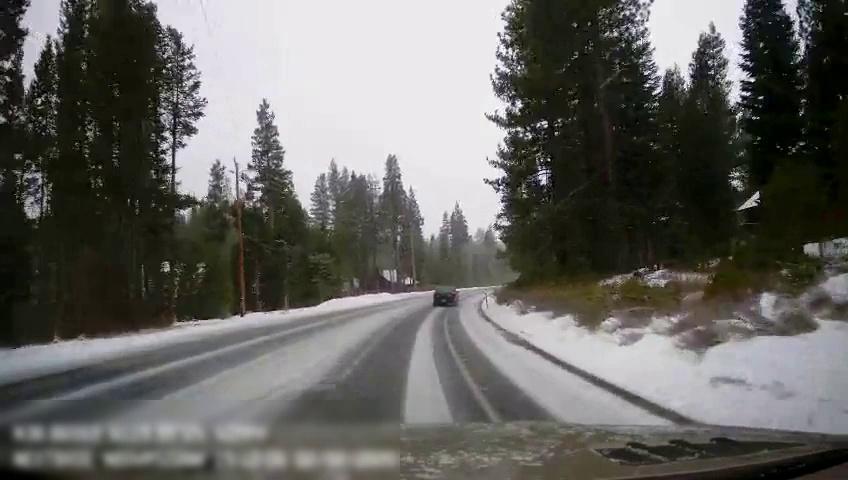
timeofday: Day
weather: Snowy
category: Drivable Space
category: Vehicles | Car